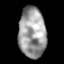
Tissue: lung
Cell type: Others
Senescence score: 0.2025
Nuclear area (px): 1340
Mean DAPI intensity: 156.312